Question: I want to make a calendar as the image below-

'''
<div class="col-sm-3">
<span id="month">JAN</span><br>
<span id="day">SAT</span>
</div>
<div class="col-sm-3">
<span id="date">01</span>
</div>
<div class="col-sm-3">
<input id="datepicker" type="text">
<div id="dateoutput"></div>
</div>
$(function() {
$("#datepicker").datepicker({
dateFormat: 'M D dd yy',
onSelect: function(dateText, inst) {
var date = $.datepicker.parseDate(inst.settings.dateFormat || $.datepicker._defaults.dateFormat, dateText, inst.settings);
var dateText1 = $.datepicker.formatDate("D, d M yy", date, inst.settings);
$("#dateoutput").html("Chosen date is <b>" + dateText1 + "</b>");
}
});
$("#datepicker").datepicker("setDate", new Date);
});
'''
By this script I can make custom date format on select, but how can I get this output on page load?
For more -
<URL>
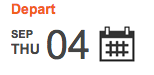
Answer: You could use this in the onselect method for updating your divs accordingly
'''
var dateparts = $.datepicker.formatDate("D, d M yy", date, inst.settings).split(" ");
var shtml = "<div>Depart"+
"<span>"+ dateparts[0] +"</span>"+
"<span>"+ dateparts[1] +"</span>"+
"<span>"+ dateparts[2] +"</span>"+
"<span class="calendarIcon"></span>"+
"</div>"
$("#dateoutput").html(shtml);
'''
and then place the divs and span as you want using css